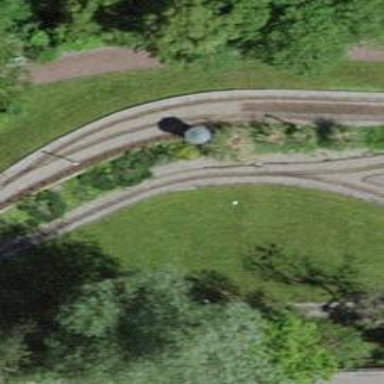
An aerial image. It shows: Miniature railway yard.